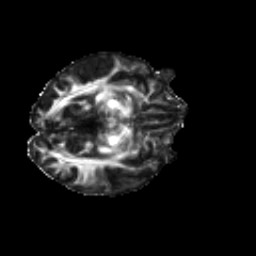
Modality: FA
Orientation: axial
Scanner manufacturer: siemens
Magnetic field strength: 3 T
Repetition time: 4.16 s
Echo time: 0.0806 s